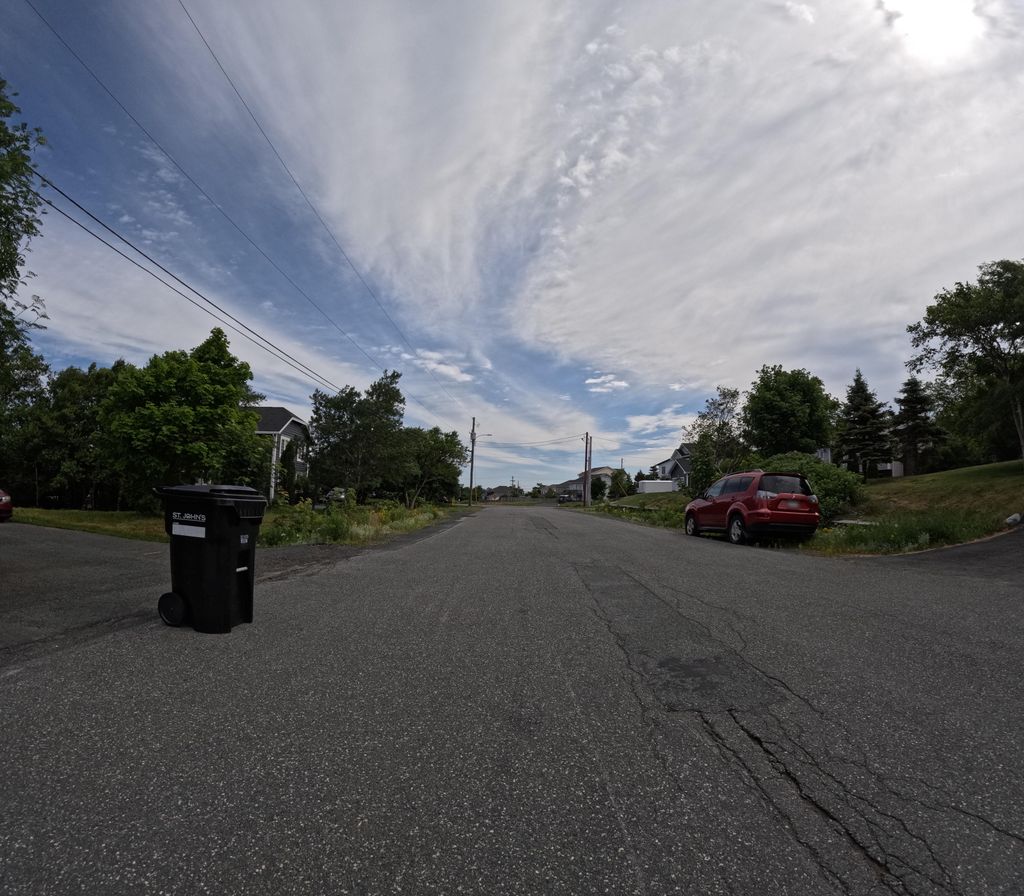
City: st_johns